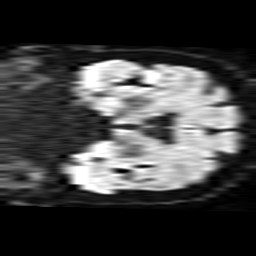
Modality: TRACE
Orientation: coronal
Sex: female
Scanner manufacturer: philips
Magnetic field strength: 1.5 T
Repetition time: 3.54 s
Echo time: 0.09411 s